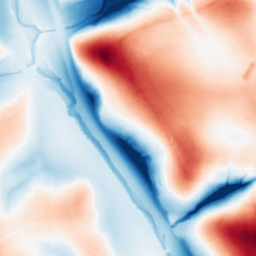
Category: classical
Decomposition family: uniform
Decomposition parameters: size: 100
Upsampling method: sinc_blackman
Upsampling parameters: scale: 2
kernel_size: 16
Upsampling scale: 2